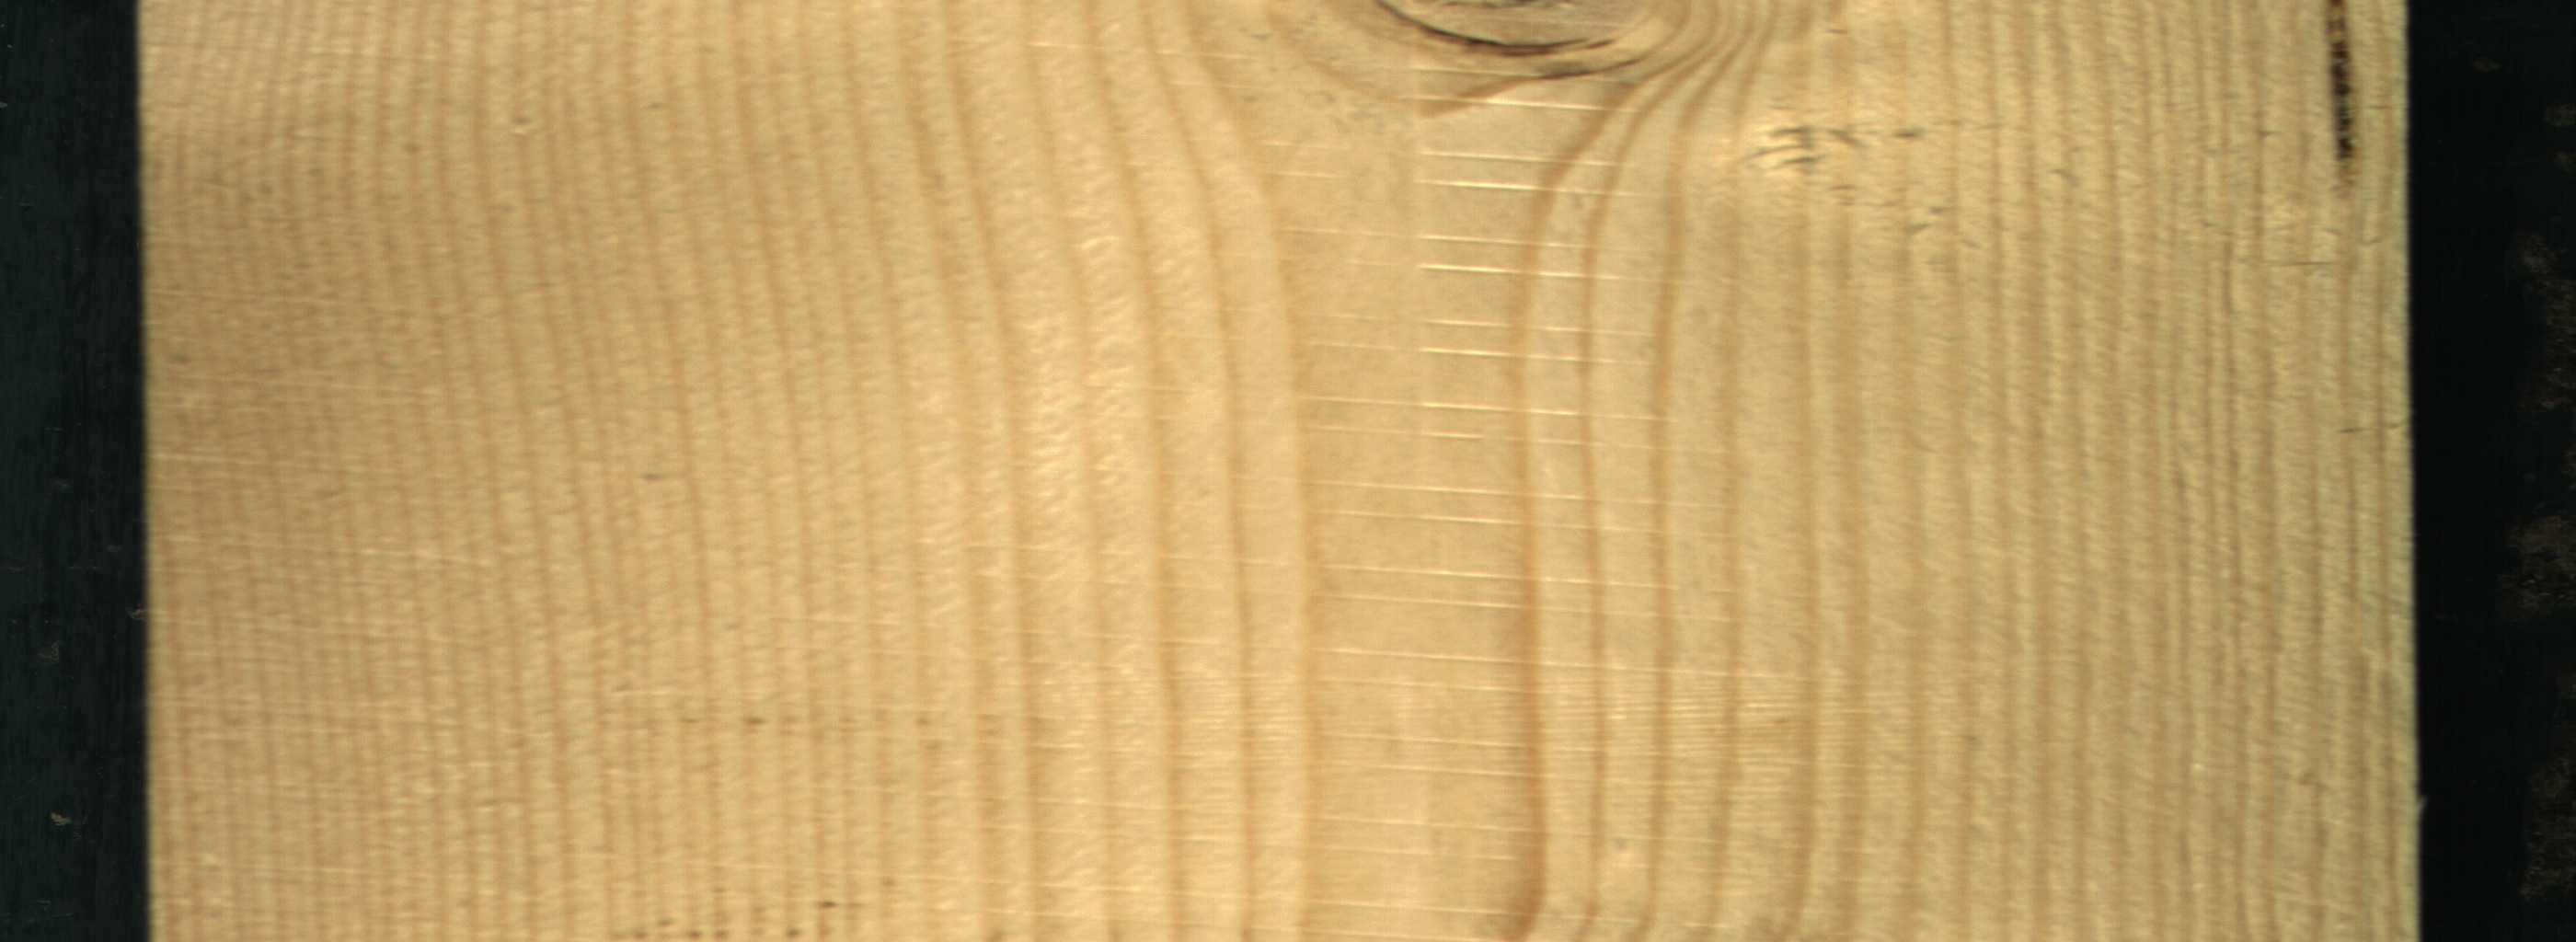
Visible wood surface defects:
resin
Live_Knot